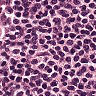
Metastatic tissue present: no